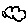
Label: cloud